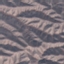
Label: HerbaceousVegetation